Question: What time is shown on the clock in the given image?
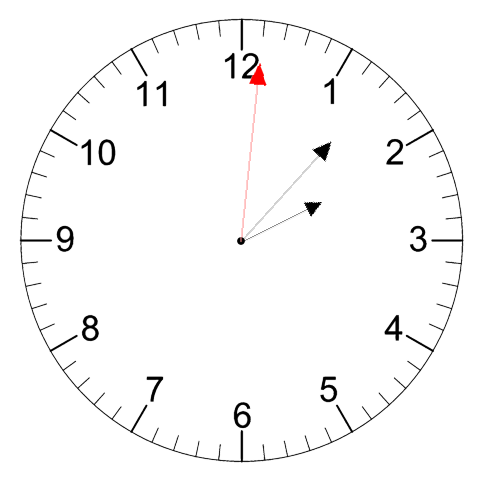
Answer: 02:07:01